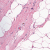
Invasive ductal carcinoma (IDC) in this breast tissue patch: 0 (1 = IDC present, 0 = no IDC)